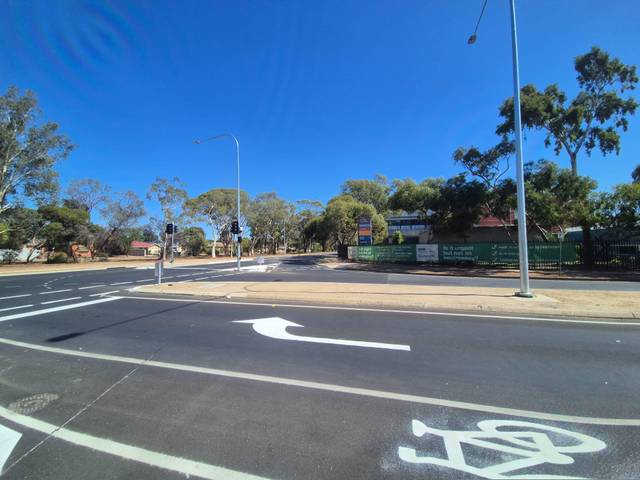
Region: Australia
Coordinates: -34.749, 138.667